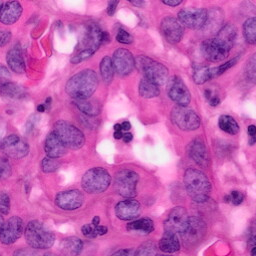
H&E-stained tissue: Pancreatic